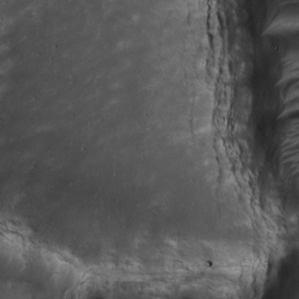
Label: non_frost